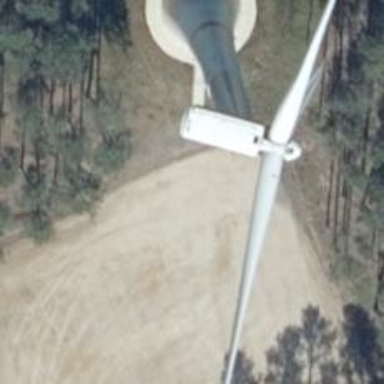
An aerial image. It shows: Wind generator powered by wind turbine.